Question: I have a view with several 'UITextFields' in it. I also have a high level 'UISegmentController' that changes the view. When I enter text in a field, then press the hide keyboard button, then change segemnents, it saves fine. But when I enter text, and don't press the release keyboard button, then switch segments, it does not save the text.
How can I fix this?
Here is some of the code for the 'UITextField' in my custom 'UITableViewCell':
'''
- (IBAction)col2_doubleValueChanged:(id)sender
{
NSString *newValue = [NSString stringWithFormat:@"%@/%@", self.col2_doubleEntryValue_1.text, self.col2_doubleEntryValue_2.text];
NSMutableDictionary *result = [[[NSMutableDictionary alloc] init] autorelease];
[result setValue:self.row_key forKey:@"row_key"];
[result setValue:@"1" forKey:@"column"];
[result setValue:newValue forKey:@"col2_value"];
[[self delegate] editDidFinish:result];
[[self delegate] valueChanged];
}
- (IBAction)col2_singleValueEditDidBegin:(id)sender
{
}
'''

Edit:
'''
- (void)valueChanged
{
self.dirtyFlag = 1;
}
- (int)saveDataToServer
{
[self.tableView resignFirstResponder];
if (!dirtyFlag) {
return 0;
}
NSString *errors = [DataSource updatePatientWorkflowClinicalChecklistForAppointment:[[[DrChronoDataSource getCurrentAppointment] valueForKey:@"appointment_id"] intValue] clinicalInfo:self.clinicalChecklist checklistId:[self.clinicalChecklistId intValue] patientWorkflowServerId:patientWorkflowServerId];
if ((NULL == errors) || ![errors isEqualToString: @""]) {
//Show error messages.
if (NULL == errors) {
errors = @"Failed to save data to server. Please retry.";
}
UIAlertView *alert = [[UIAlertView alloc] initWithTitle:@"Status" message:errors delegate:nil cancelButtonTitle:@"OK" otherButtonTitles:nil];
[alert show];
[alert release];
return -1;
} else {
[self dismissModalViewControllerAnimated:FALSE];
}
self.dirtyFlag = 0;
return 0;
}
'''
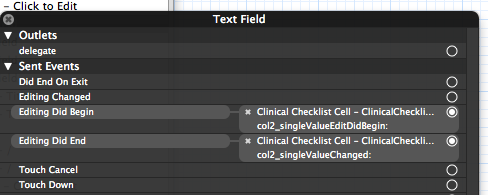
Answer: Couldn't you link both events to the same action? Maybe you could make a BOOL in your header file called needsSaving. Set it to NO every time editing begins, then YES every time the data is saved successfully. Then only execute the body of your saving methods if needsSaving is NO, that will avoid unnecessary saving. I think doing this would simplify this function of your app. i.e.
'''
- (IBAction)col2_singleValueEditDidBegin:(id)sender {
needsSaving = YES;
}
- (int)saveDataToServer
{
[self.tableView resignFirstResponder];
if (!dirtyFlag || !needsSaving) {
return 0;
}
NSString *errors = [DataSource updatePatientWorkflowClinicalChecklistForAppointment:[[[DrChronoDataSource getCurrentAppointment] valueForKey:@"appointment_id"] intValue] clinicalInfo:self.clinicalChecklist checklistId:[self.clinicalChecklistId intValue] patientWorkflowServerId:patientWorkflowServerId];
if ((NULL == errors) || ![errors isEqualToString: @""]) {
//Show error messages.
if (NULL == errors) {
errors = @"Failed to save data to server. Please retry.";
}
UIAlertView *alert = [[UIAlertView alloc] initWithTitle:@"Status" message:errors delegate:nil cancelButtonTitle:@"OK" otherButtonTitles:nil];
[alert show];
[alert release];
return -1;
} else {
needsSaving = NO;
[self dismissModalViewControllerAnimated:FALSE];
}
self.dirtyFlag = 0;
return 0;
}
'''